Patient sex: M
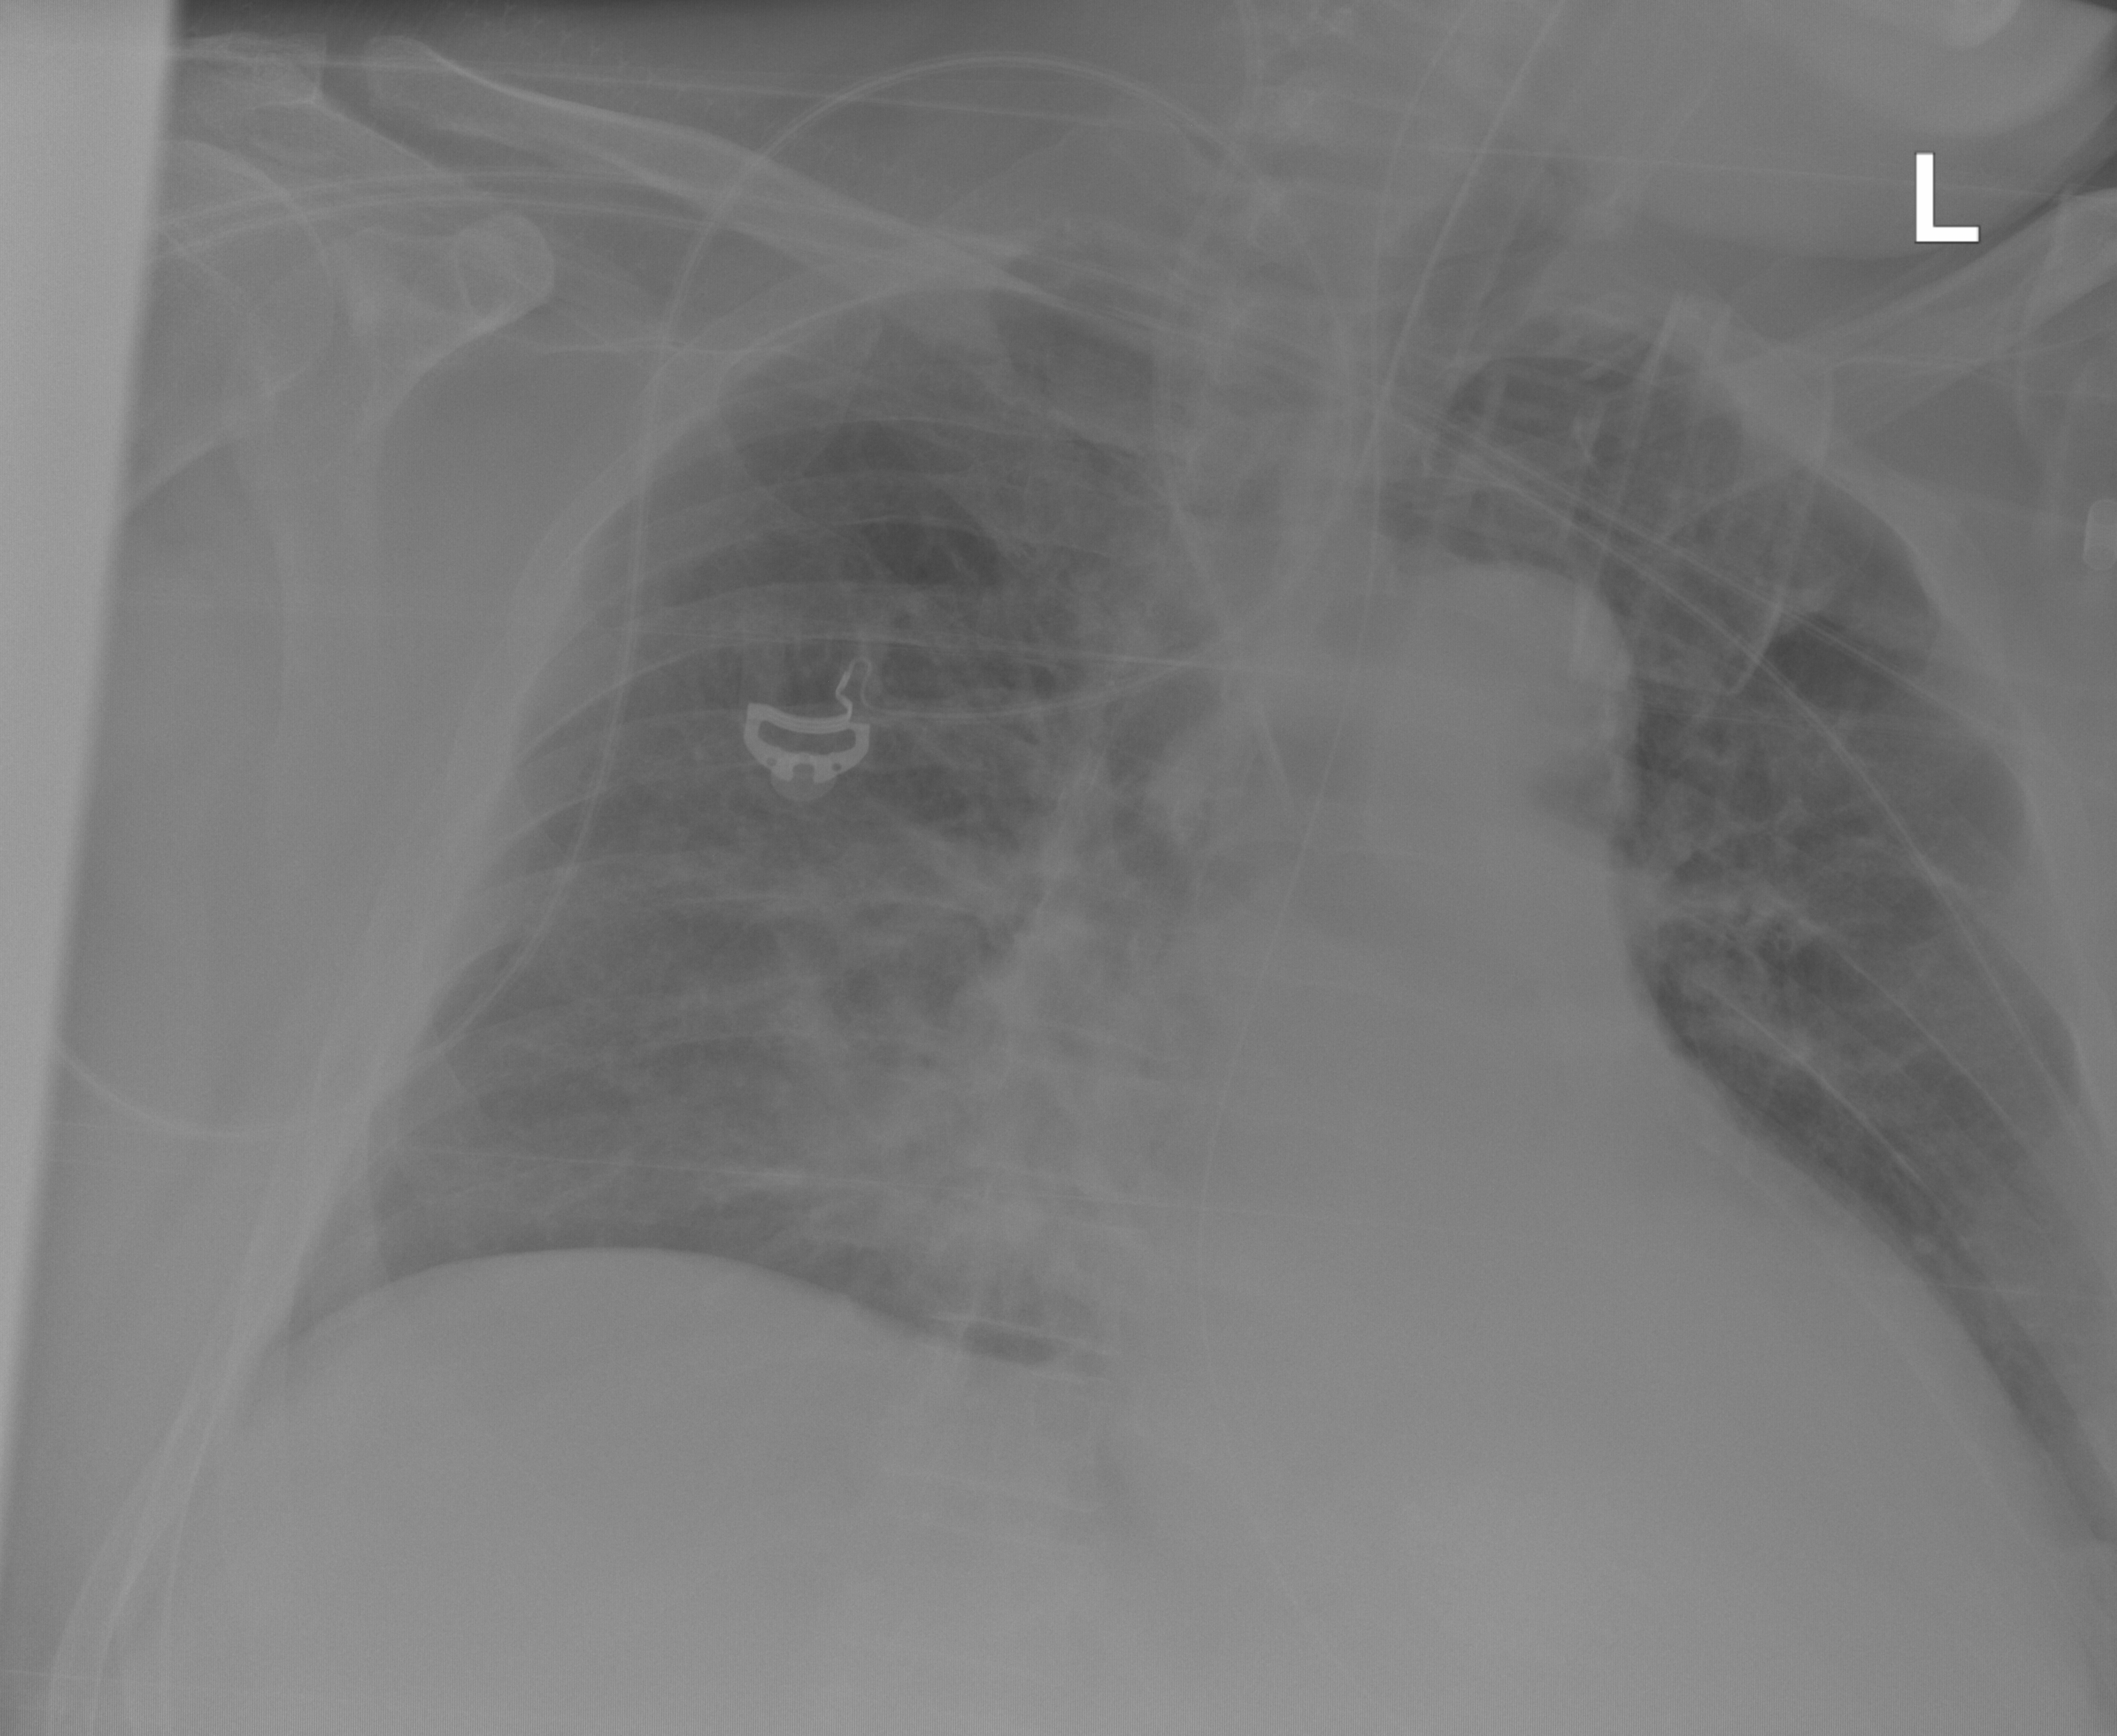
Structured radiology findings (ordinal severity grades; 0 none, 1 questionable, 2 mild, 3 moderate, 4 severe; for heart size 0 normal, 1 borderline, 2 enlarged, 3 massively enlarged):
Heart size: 2
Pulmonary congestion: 1
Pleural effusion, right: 0
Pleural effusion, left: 1
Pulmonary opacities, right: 2
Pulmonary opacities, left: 0
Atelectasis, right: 0
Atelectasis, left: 0